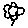
Label: flower